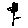
Label: flower